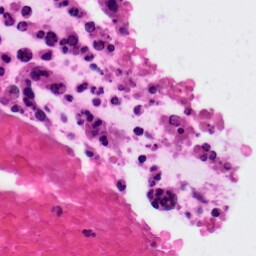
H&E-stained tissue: Colon